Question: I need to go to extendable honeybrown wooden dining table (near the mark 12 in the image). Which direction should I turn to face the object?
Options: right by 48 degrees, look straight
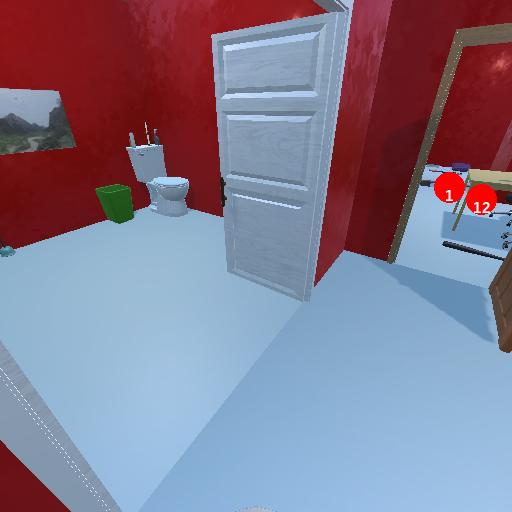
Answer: right by 48 degrees